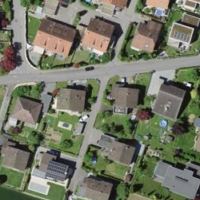
EUNIS habitat code: 54
Species observed at this site:
Vanessa cardui
Maniola jurtina